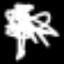
Label: angel